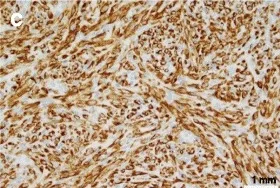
Key imaging and pathology results from the Rhabdomyosarcoma and Diffuse large B-cell lymphoma. E; Morphology of lymph node showing involvement by diffuse large B-cell lymphoma. (H&E, 200x) f Higher power image of the lymphoma showing large lymphoid cells in sheets. (H&E, 400x).
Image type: pathology (h&e)